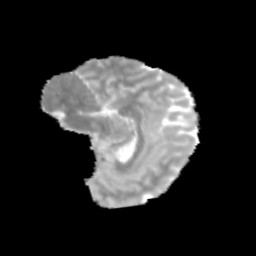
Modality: MD
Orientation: sagittal
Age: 10
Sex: female
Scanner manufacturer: siemens
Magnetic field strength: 3 T
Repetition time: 3.8 s
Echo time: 0.07 s